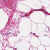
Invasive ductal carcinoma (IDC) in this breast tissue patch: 0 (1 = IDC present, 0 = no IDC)